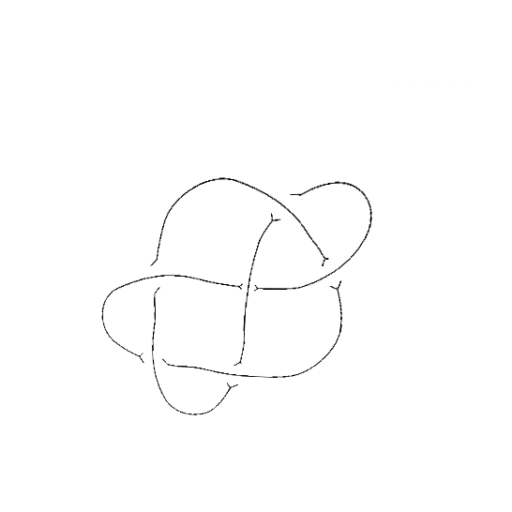
Crossing number: 6